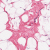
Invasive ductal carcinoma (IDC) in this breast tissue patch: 0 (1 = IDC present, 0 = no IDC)